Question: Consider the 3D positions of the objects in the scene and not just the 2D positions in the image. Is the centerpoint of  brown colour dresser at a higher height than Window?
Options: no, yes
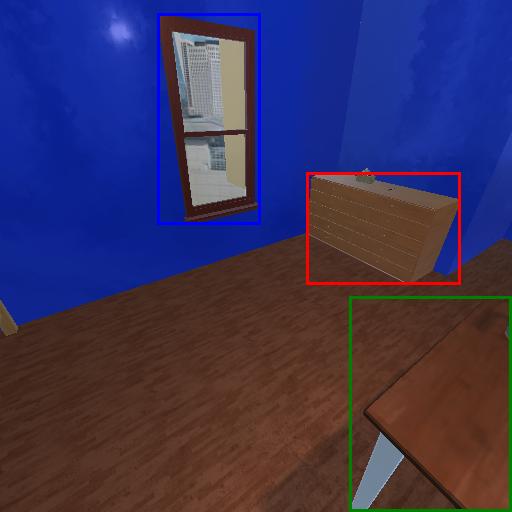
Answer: no